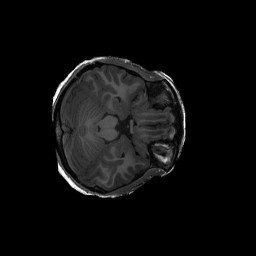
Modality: T1w
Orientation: axial
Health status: ill
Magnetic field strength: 3 T